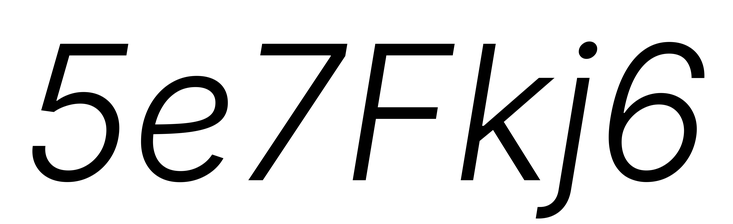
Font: Inter-Italic_Light_Italic